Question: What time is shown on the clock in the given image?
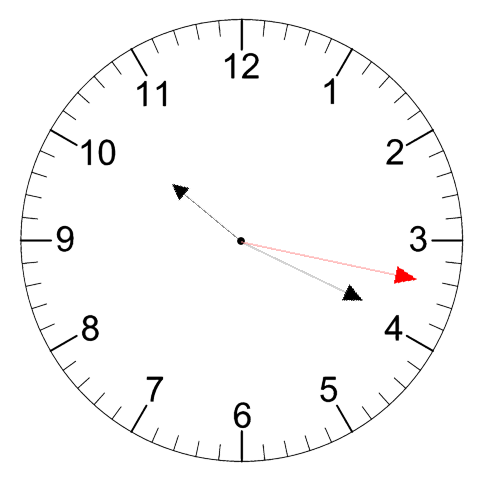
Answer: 10:19:17